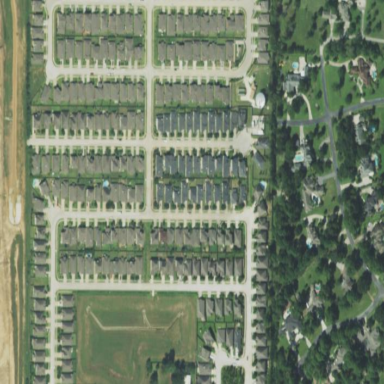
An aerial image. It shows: Residential area within neighborhood.